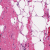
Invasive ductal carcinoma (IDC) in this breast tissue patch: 0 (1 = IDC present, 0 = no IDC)